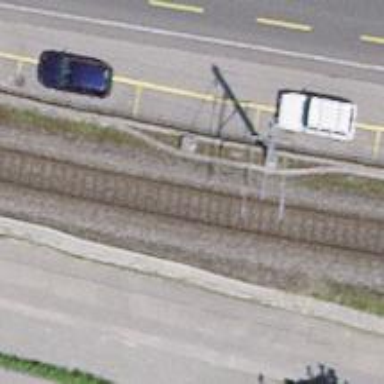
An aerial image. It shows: Single railway track with electrified contact line.